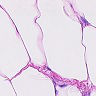
Metastatic tissue present: no